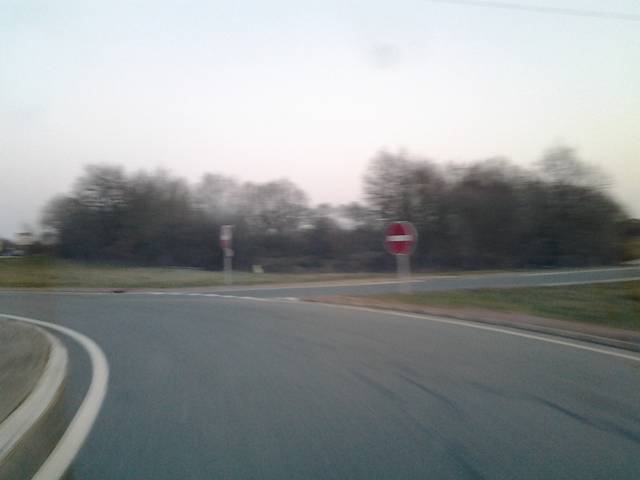
Region: France
Coordinates: 46.638, -1.399